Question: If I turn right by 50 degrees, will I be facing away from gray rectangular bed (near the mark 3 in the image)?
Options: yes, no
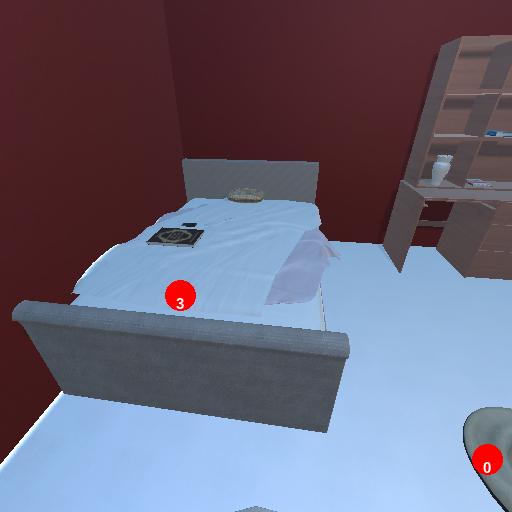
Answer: yes